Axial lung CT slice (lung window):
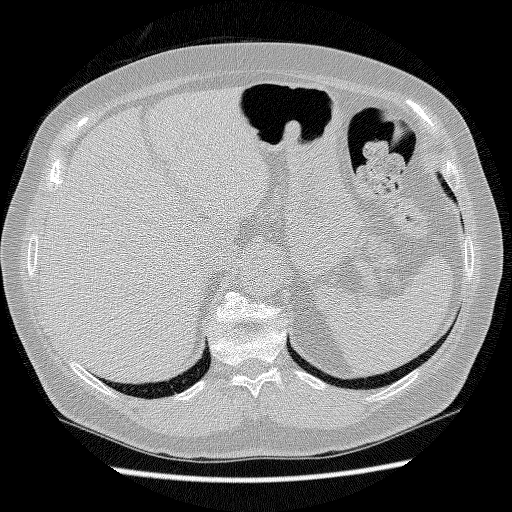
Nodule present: no